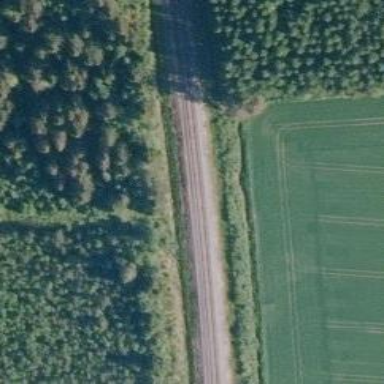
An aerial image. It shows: Railway track of B1 class.